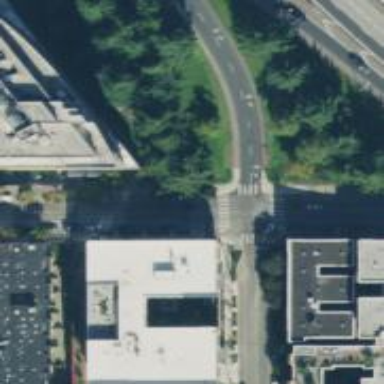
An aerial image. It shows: Marked asphalt footway with zebra crossing.